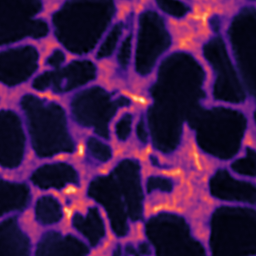
Label: Super-resolution ER image